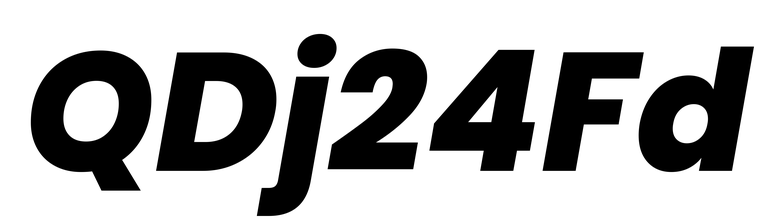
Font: Poppins-ExtraBoldItalic